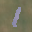
Label: 1